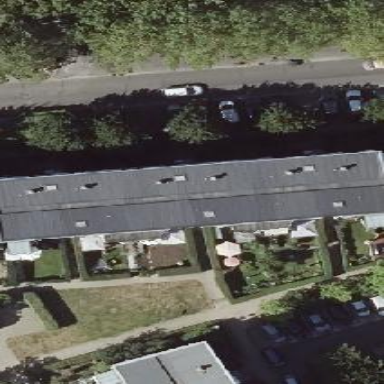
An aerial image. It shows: Apartment building with flat roof.